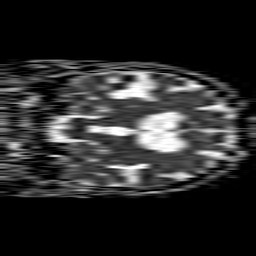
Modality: ADC
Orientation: coronal
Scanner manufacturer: philips
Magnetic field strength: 1.5 T
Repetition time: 4.6 s
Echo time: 0.08941 s